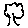
Label: tree